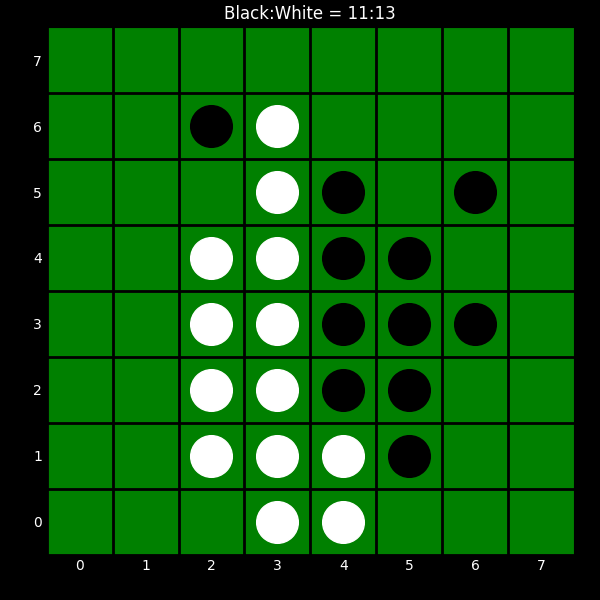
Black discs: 11
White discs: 13